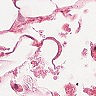
Metastatic tissue present: no